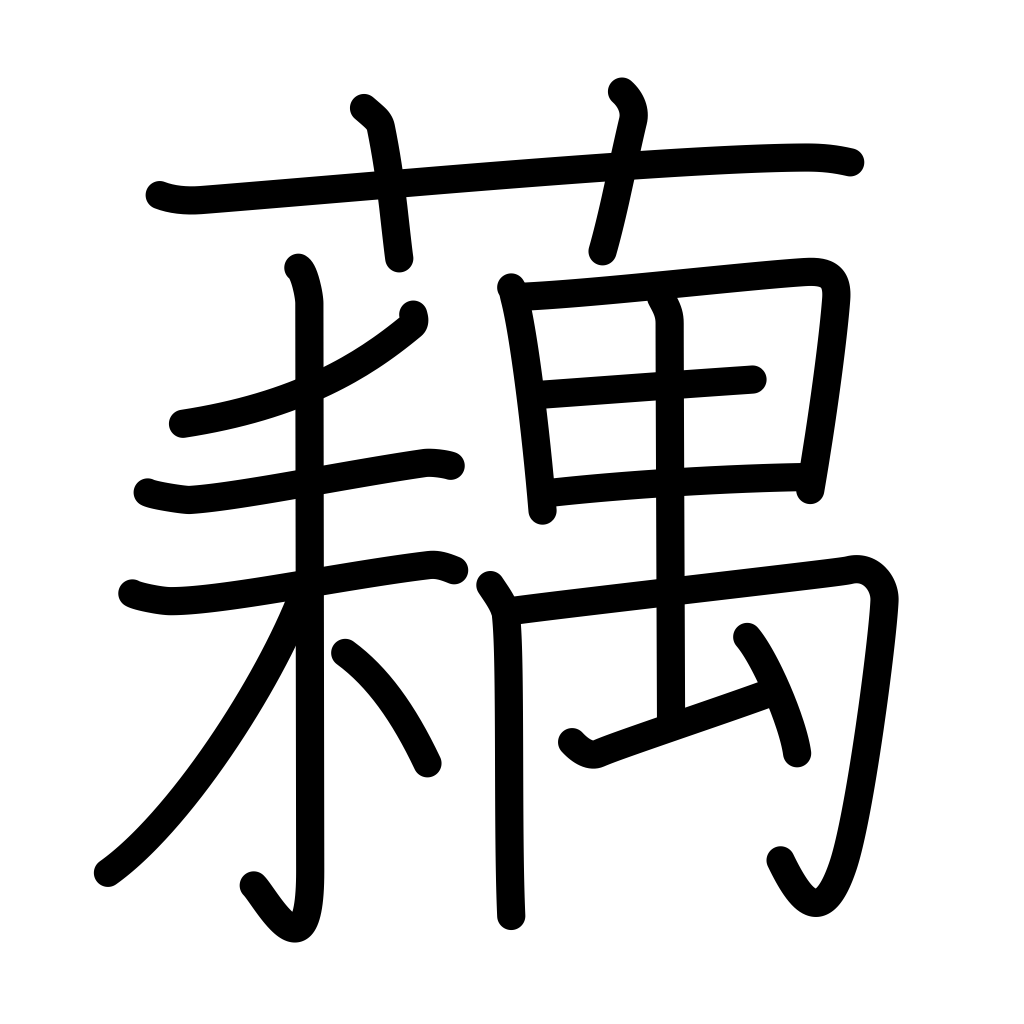
Meaning: lotus, lotus root, arrowroot